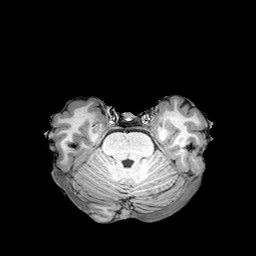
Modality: T1w
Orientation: coronal
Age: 50
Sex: male
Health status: healthy